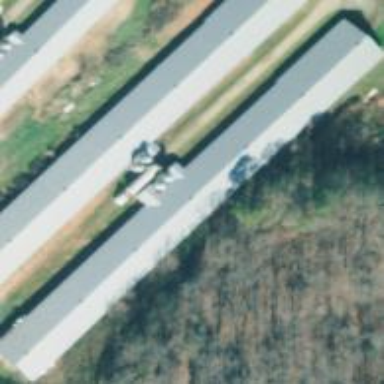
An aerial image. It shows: Poultry house.